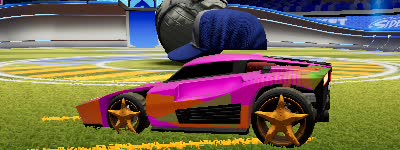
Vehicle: breakout